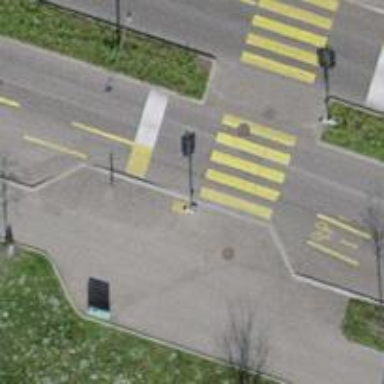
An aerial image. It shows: Road crossing with traffic signals.